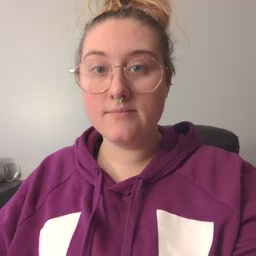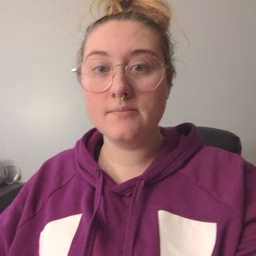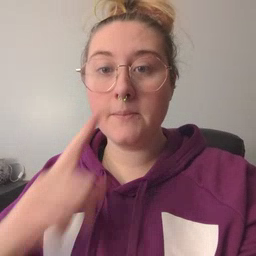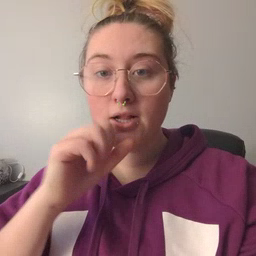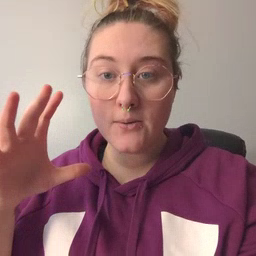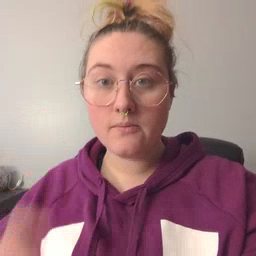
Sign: balloon